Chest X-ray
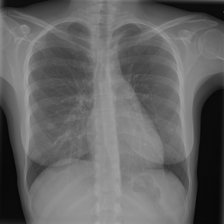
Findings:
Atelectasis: negative
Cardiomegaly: negative
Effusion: negative
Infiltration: negative
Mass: negative
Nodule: negative
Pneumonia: negative
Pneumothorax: negative
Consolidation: negative
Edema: negative
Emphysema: negative
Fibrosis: negative
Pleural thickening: negative
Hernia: negative